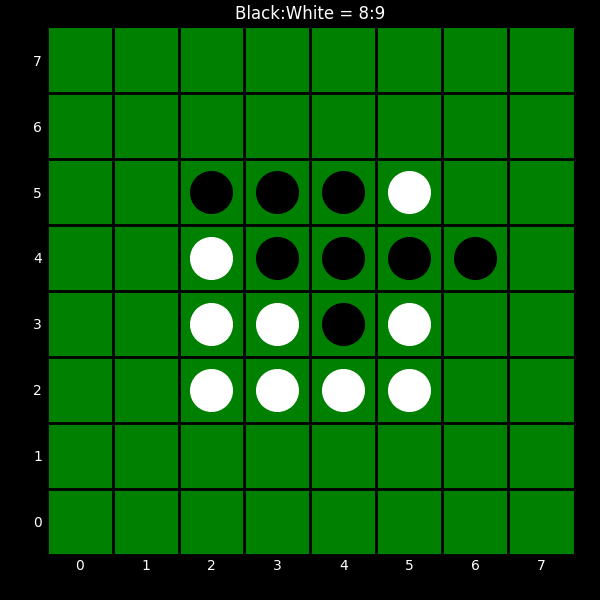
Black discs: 8
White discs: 9